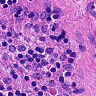
Metastatic tissue present: no